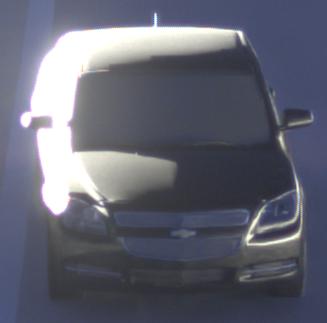
Make: Chevrolet
Model: Malibu 2.4
Detailed model: Malibu
Model produced from: 2012/07
Model produced until: 2014/08
Doors: 4
Color: black
Road condition: dry road
Daytime: sunrise or sunset
Contrast: high contrast